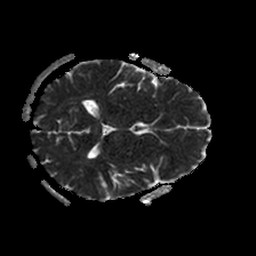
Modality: ADC
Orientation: axial
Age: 55
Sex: female
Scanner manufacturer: philips
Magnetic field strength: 1.5 T
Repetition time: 3.398 s
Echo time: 0.06922 s